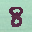
Label: 8